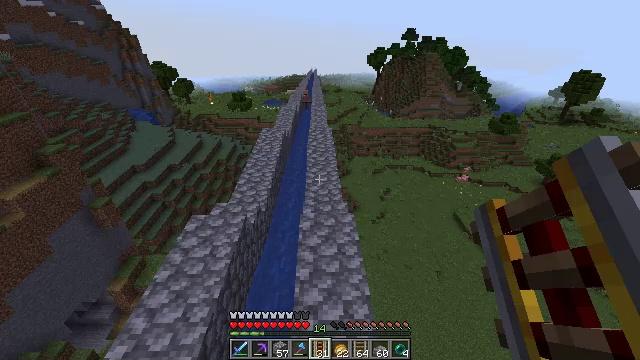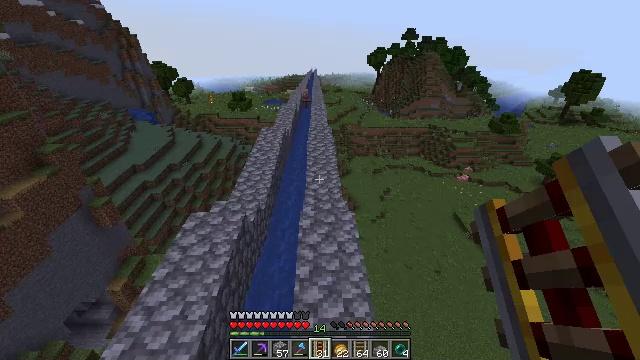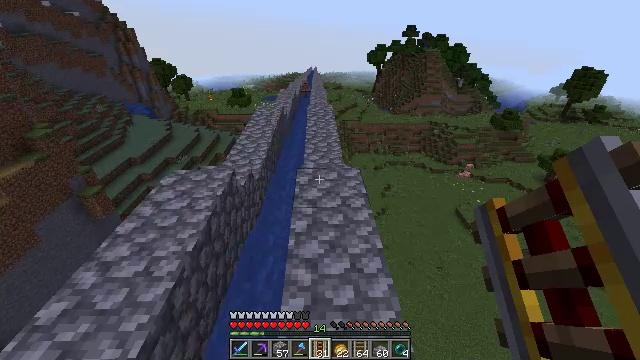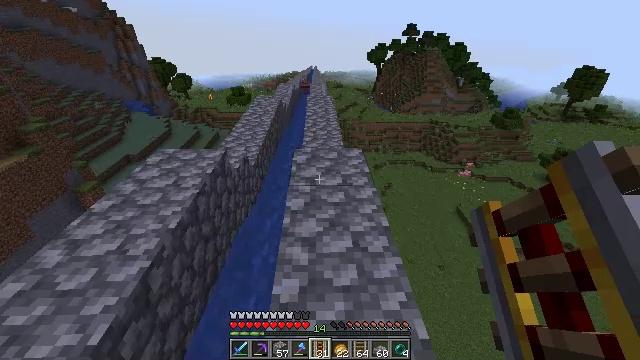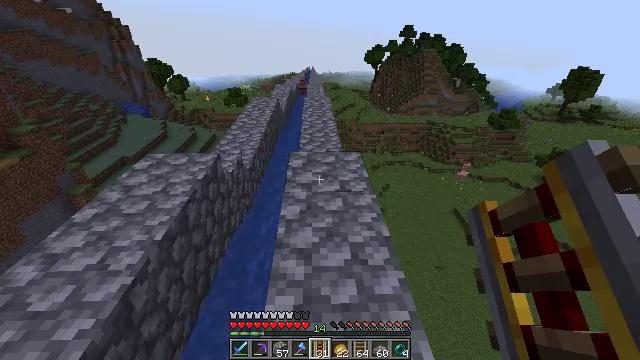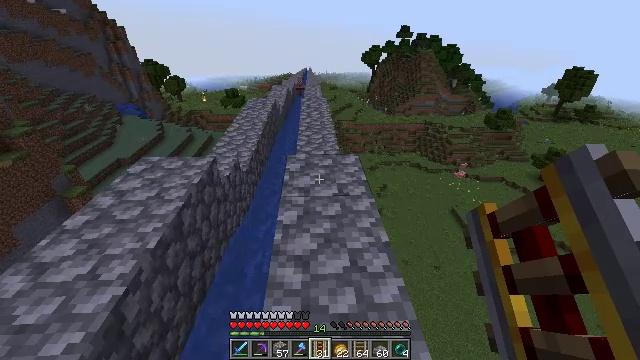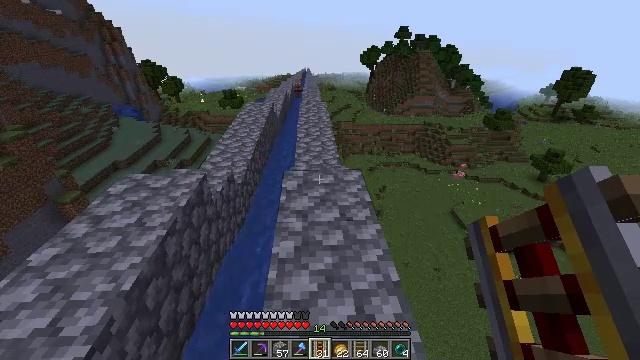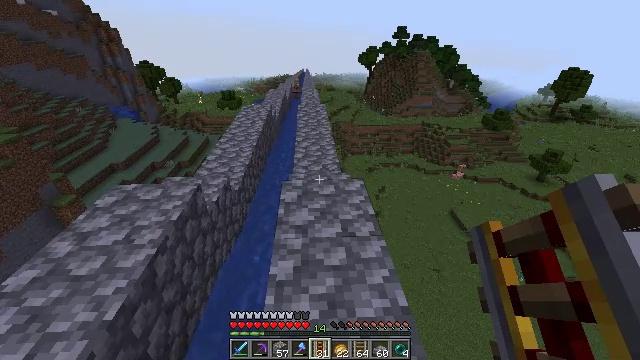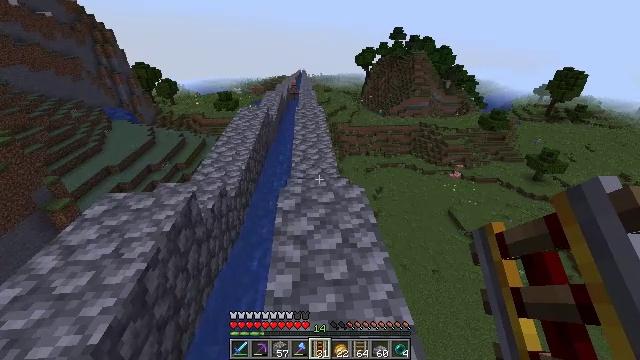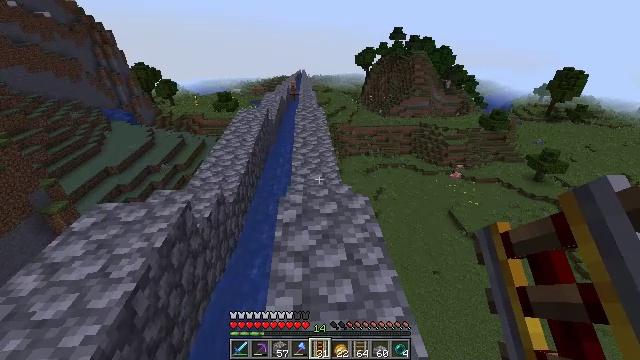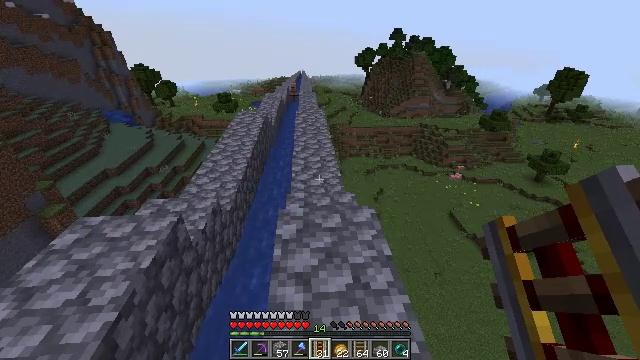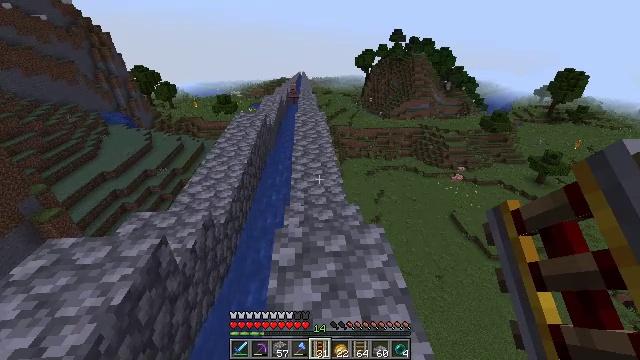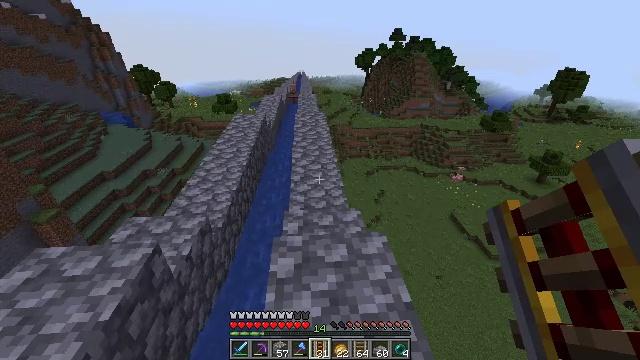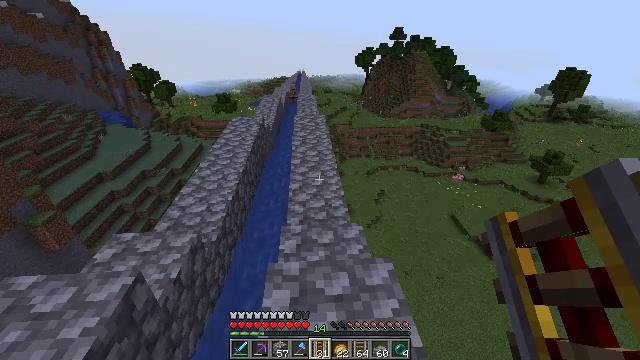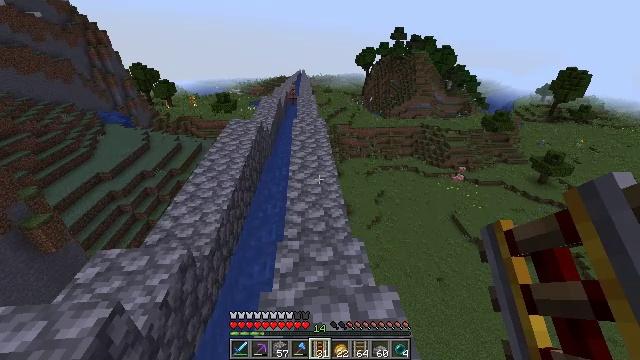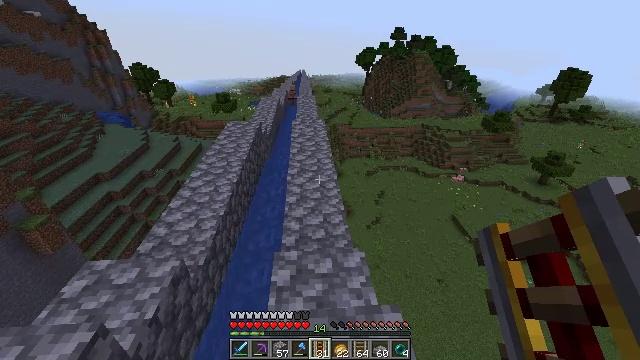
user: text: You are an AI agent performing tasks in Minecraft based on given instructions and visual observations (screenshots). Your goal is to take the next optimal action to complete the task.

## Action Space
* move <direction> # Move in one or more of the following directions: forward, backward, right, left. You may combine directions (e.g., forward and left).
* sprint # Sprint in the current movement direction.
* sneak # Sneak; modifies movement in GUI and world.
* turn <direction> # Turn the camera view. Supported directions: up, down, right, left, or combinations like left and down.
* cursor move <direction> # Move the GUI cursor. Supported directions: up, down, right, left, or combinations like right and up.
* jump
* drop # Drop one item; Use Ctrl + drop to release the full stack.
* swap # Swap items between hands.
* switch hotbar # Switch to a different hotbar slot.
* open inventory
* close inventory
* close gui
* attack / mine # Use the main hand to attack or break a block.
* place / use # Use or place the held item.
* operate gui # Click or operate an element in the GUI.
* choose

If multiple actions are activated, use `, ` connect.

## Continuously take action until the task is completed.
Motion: motion action
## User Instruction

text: Break the dirt block.
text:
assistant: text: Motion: move forward
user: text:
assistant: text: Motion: move forward
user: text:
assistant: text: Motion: move forward
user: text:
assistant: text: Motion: move forward
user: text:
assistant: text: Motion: move forward
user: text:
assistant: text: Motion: move forward
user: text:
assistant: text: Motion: move forward
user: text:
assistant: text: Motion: move forward
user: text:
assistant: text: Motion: move forward
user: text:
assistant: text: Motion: move forward
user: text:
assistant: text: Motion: move forward
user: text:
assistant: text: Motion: move forward
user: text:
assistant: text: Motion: move forward
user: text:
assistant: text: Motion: move forward
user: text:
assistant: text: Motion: move forward
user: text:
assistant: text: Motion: move forward
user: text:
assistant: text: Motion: move forward
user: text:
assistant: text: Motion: move forward
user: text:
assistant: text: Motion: move forward
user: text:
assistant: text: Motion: move forward
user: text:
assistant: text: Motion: move forward
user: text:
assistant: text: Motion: move forward
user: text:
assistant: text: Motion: move forward
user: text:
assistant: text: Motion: move forward
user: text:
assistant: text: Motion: move forward
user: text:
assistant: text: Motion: move forward
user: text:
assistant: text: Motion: move forward
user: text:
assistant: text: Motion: move forward
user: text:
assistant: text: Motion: move forward
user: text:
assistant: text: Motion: move forward